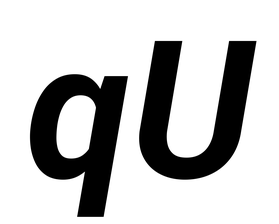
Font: Roboto-Italic_Bold_Italic